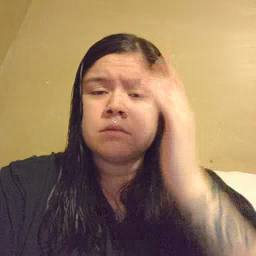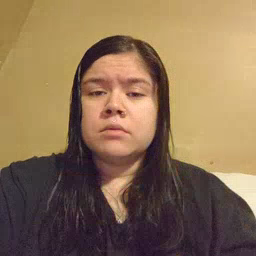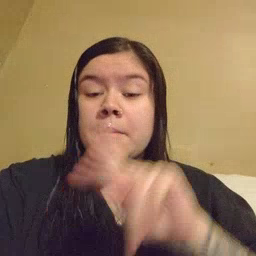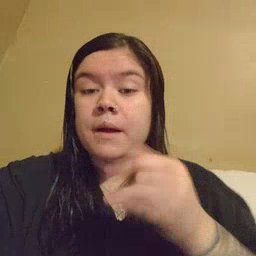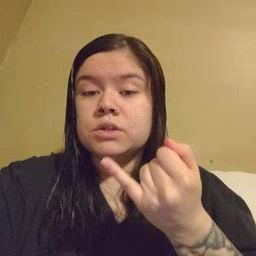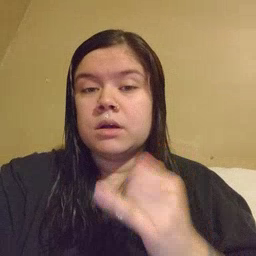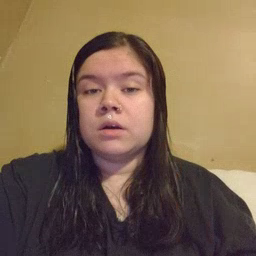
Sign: pajamas